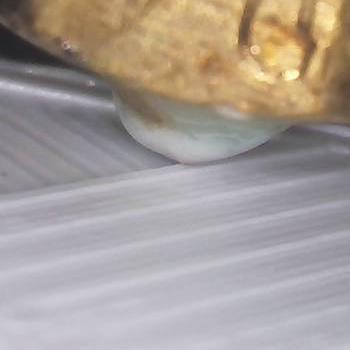
Flow rate: 52%